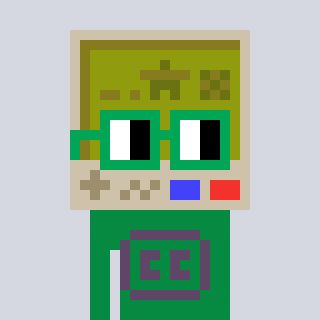
a pixel art character with square green glasses, a gameboy-shaped head and a green-colored body on a cool background